Question: I am trying to print values from methods in an abstract class. There is a switch statement that calls abstract methods and a statement that prints items in the array. I tried case 1 (Add new circle) and then case 6(Display shapes.

Could be problem with specifiers or with call statements made in case 6?
'''
package lab8;
import java.util.Scanner;
public class test {
public static void main(String args[])
{
// DATA
Shape[] shapes = new Shape[10];
int nextIDNumber = 1;
boolean exit = false;
int selection;
Scanner input = new Scanner(System.in);
int id;
double x, y;
double base = 0, height = 0, width = 0, radius = 0, scaleFactor;
boolean found = false;
// ALGORITHM
// loop until user exits
do
{
// display menu
System.out.println("1 Add a new circle");
System.out.println("2 Add a new rectangle");
System.out.println("3 Add a new right triangle");
System.out.println("4 Delete a shape");
System.out.println("5 Delete all shape");
System.out.println("6 Display all shapes");
System.out.println("7 Move a shape");
System.out.println("8 Enter a scale factor");
System.out.println("9 Scale all shapes");
System.out.println("10 Exit program");
// get user choice
selection = input.nextInt();
while (selection < 1 || selection > 10)
{
System.out.println("Please enter valid choice");
selection = input.nextInt();
}
// switch on selection
switch(selection)
{
case 1:
// ADD NEW CIRCLE
System.out.println("Enter radius for your circle: ");
radius = input.nextDouble();
// get size from user (one variable)
// get location from user (two variables)
System.out.println("Enter x location for your circle: ");
x = input.nextDouble();
System.out.println("Enter y location for your circle: ");
y = input.nextDouble();
// set found to false
found = false;
for(int i = 0; i < shapes.length; i++) {
if (shapes[i] == null) {
shapes[i] = new Circle (nextIDNumber++, x, y, radius);
found = true;
break;
}
}
if(!found) {
System.out.println("Array is full. ERROR");
}
break;
// loop through array
// if this is not a valid object
// create new Circle object and assign to current array element
// set found to true
// break out of loop
// if not found, give error message
// break out of switch statement
case 2:
// ADD NEW RECTANGLE
// get size from user (two variables)
System.out.println("Enter height of rectagle: ");
height = input.nextDouble();
System.out.println("Enter width of rectagle: ");
width = input.nextDouble();
// get location from user (two variables)
System.out.println("Enter x location for your rectangle: ");
x = input.nextDouble();
System.out.println("Enter y location for your rectangle: ");
y = input.nextDouble();
// set found to false
found = false;
for (int i = 0; i< shapes.length;i++) {
if(shapes[i] != null) {
shapes[i] = new Rectangle(nextIDNumber++, x,y, height, width);
found = true;
break;
}
}
if(!found) {
System.out.println("ERROR");
}
break;
case 3:
// ADD NEW RIGHT TRIANGLE
// get size from user (two variables)
System.out.println("Enter the base: ");
base = input.nextDouble();
while (base <= 0)
{
System.out.println("Invalid number, please enter positive number");
base = input.nextDouble();
}
System.out.println("Enter the height");
height = input.nextDouble();
while (height <= 0)
{
System.out.println("Invalid number, please enter positive number");
height = input.nextDouble();
}
// get location from user (two variables)
System.out.println("Enter X location");
x = input.nextDouble();
while (x < 0)
{
System.out.println("Invalid number, please enter positive number or zero");
x = input.nextDouble();
}
System.out.println("Enter Y location");
y = input.nextInt();
while (y < 0)
{
System.out.println("Invalid number, please enter positive number or zero");
y = input.nextDouble();
}
// set found to false
found = false;
// loop through array
for (int i = 0; i < shapes.length; i++)
{
// if this is not a valid object
if (shapes[i] == null)
{
// create new RightTriangle object and assign to current array element
shapes[i] = new RightTriangle(nextIDNumber++, x, y, base, height);
// set found to true
found = true;
// break out of loop
break;
}
}
// if not found, give error message
if (!found)
{
System.out.println("No more room");
}
// break out of switch statement
break;
case 4:
// DELETE ONE SHAPE
// get id number to delete
System.out.println("Enter ID of shape to be deleted: ");
id = input.nextInt();
found = false;
for (int i = 0; i< shapes.length; i++) {
if (id == shapes[i].getID() && shapes[i] != null) {
shapes[i] = null;
found = true;
break;
}
}
if (!found) {
System.out.println("Shape not found.");
}
break;
case 5:
// DELETE ALL SHAPES
System.out.println("Are you sure you want to delete all shapes? 1] YES 2] NO : ");
int choice = input.nextInt();
if(choice == 1) {
for (int i= 0; i<shapes.length; i++) {
if(shapes[i]!=null) {
shapes[i] = null;
}
}
}
break;
case 6:
// DISPLAY ALL SHAPES
// print header
System.out.println("Here are our shapes");
System.out.printf("%10s %10s %10s %10s %10s
", "ID", "X", "Y", "AREA", "PERIMETER");
for (int i = 0; i<shapes.length;i++) {
if (shapes[i] != null) {
System.out.printf("%10d %10.2f %10.2f %10.2f %10f
", shapes[i].getID(),shapes[i].getxLoc(),shapes[i].getyLoc(),shapes[i].getArea(),
shapes[i].getPerimiter() );
}
}
break;
case 7:
// MOVE A SHAPE
System.out.println("Enter the ID of shape:");
id = input.nextInt();
System.out.println("Enter X location of shape:");
x = input.nextDouble();
System.out.println("Enter Y location of shape:");
y = input.nextDouble();
found = false;
for(int i =0; i<shapes.length;i++) {
if(id == shapes[i].getID() && shapes[i] != null) {
shapes[i].setxLoc(x);
shapes[i].setxLoc(y);
found = true;
break;
}
}
if (!found) {
System.out.println("Not found.");
}
break;
case 8:
// ENTER A SCALE FACTOR
System.out.println("Enter scale factor: ");
scaleFactor = input.nextDouble();
Shape.setScaleFactor(scaleFactor);
break;
// get scale factor
// call SetScaleFactor to set the new scale factor
// break out of switch statement
case 9:
// SCALE ALL SHAPES
for(int i =0;i<shapes.length;i++) {
if (shapes[i] != null) {
shapes[i].scaleShape();
}
}
// loop through array
// if this is a valid object
// call ScaleShape
// break out of switch statement
break;
case 10:
System.out.println("Do you want to exit?
1] YES
2] NO");
int user = input.nextInt();
if(user == 1) {
System.out.println("Thank you!");
exit = true;
}
break;
// EXIT PROGRAM
// confirm user wants to exit
// set variable to break out of loop
// break out of switch statement
}
} while (!exit);
}
'''
}
'''
abstract class Shape
{
// declare static variable
public static double scaleFactor;
// declare instance variables
private int id;
private double xLoc;
private double yLoc;
// one constructor
public Shape(int i, double x, double y) {
i = id;
x = xLoc;
y = yLoc;
}
// get/set methods
public static double getScaleFactor() {
return scaleFactor;
}
public static void setScaleFactor(double scaleFactor) {
if (scaleFactor > 0) {
Shape.scaleFactor = scaleFactor;
}
}
public int getID() {
return id;
}
public void setID(int i) {
if (i > 0 ) {
i = id;
}
}
public double getxLoc() {
return xLoc;
}
public void setxLoc(double x) {
x = xLoc;
}
public double getyLoc() {
return yLoc;
}
public void setyLoc(double y) {
y = yLoc;
}
// abstract methods
public abstract double getArea();
public abstract double getPerimiter();
public abstract void scaleShape();
}
class Circle extends Shape
{
// declare instance variable
private double radius;
public Circle (int i, double x, double y, double r){
super(i, x, y);
r = radius;
}
// get/set methods
public double getRadius()
{
return radius;
}
public void setRadius(double r)
{
if (r > 0.0)
{
radius = r;
}
}
// override abstract methods
// GetPerimeter method
public double getPerimiter() {
return 2 * Math.PI * radius;
}
// GetArea method
public double getArea() {
return Math.PI * radius * radius;
}
// ScaleShape method
public void scaleShape() {
radius = radius * scaleFactor;
setRadius(radius);
}
}
'''
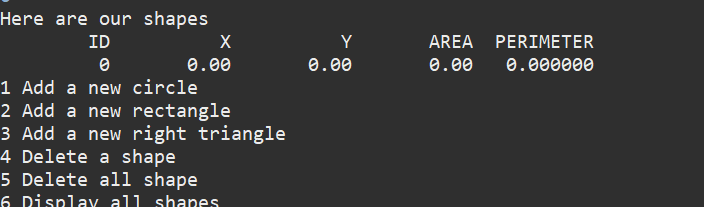
Answer: You have your assignments wrong in your constructors, so the values associated with your shapes are all zero. You need to switch them around. This constructor:
'''
// one constructor
public Shape(int i, double x, double y) {
i = id;
x = xLoc;
y = yLoc;
}
'''
should be this:
'''
public Shape(int i, double x, double y) {
id = i;
xLoc = x;
yLoc = y;
}
'''
and this:
'''
public Circle (int i, double x, double y, double r){
super(i, x, y);
r = radius;
}
'''
should be this:
'''
public Circle (int i, double x, double y, double r){
super(i, x, y);
radius = r;
}
'''